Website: macys
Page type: billing-address
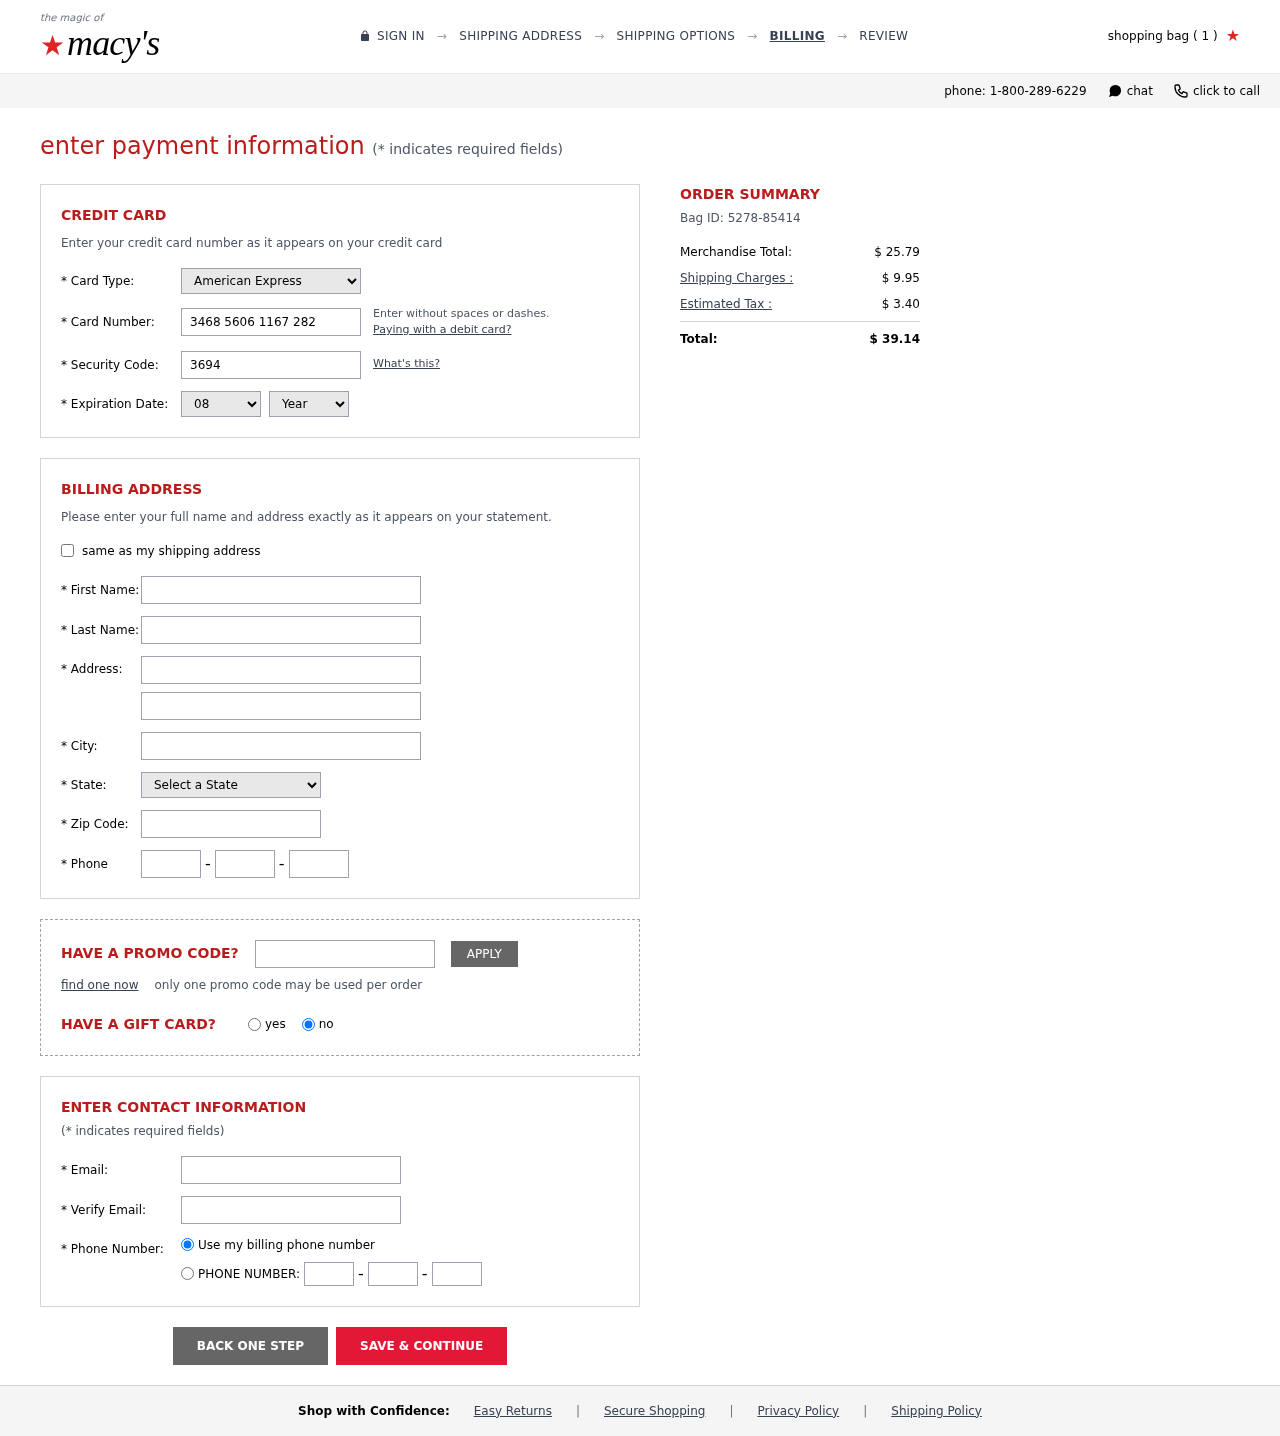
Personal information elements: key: PII_CARD_CVV
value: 3694
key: PII_CARD_EXPIRY_MONTH
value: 08
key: PII_CARD_EXPIRY_YEAR
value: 29
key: PII_CARD_NUMBER
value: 3468 5606 1167 282
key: PII_CARD_TYPE
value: American Express
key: PII_CITY
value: West Adrian
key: PII_EMAIL
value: jaime.roth@hotmail.com
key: PII_FIRSTNAME
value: Jaime
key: PII_LASTNAME
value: Roth
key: PII_PHONE_AREA
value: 412
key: PII_PHONE_PREFIX
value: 419
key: PII_PHONE_SUFFIX
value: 7193
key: PII_POSTCODE
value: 51562
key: PII_STATE_ABBR
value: GA
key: PII_STREET
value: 0118 Rachel Lakes Apt. 763
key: PII_STREET2
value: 667 Collins Motorway Apt. 247
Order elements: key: ORDER_NUM_ITEMS
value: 1
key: ORDER_ID
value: Bag ID: 5278-85414
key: ORDER_SUBTOTAL
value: $ 25.79
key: ORDER_SHIPPING_COST
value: $ 9.95
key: ORDER_TAX
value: $ 3.40
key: ORDER_TOTAL
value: $ 39.14